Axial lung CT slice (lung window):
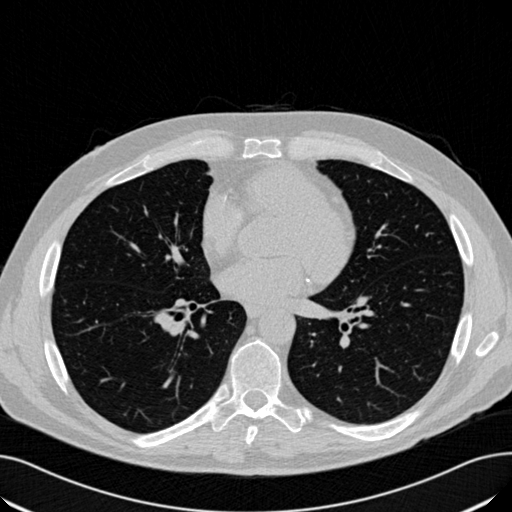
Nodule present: no